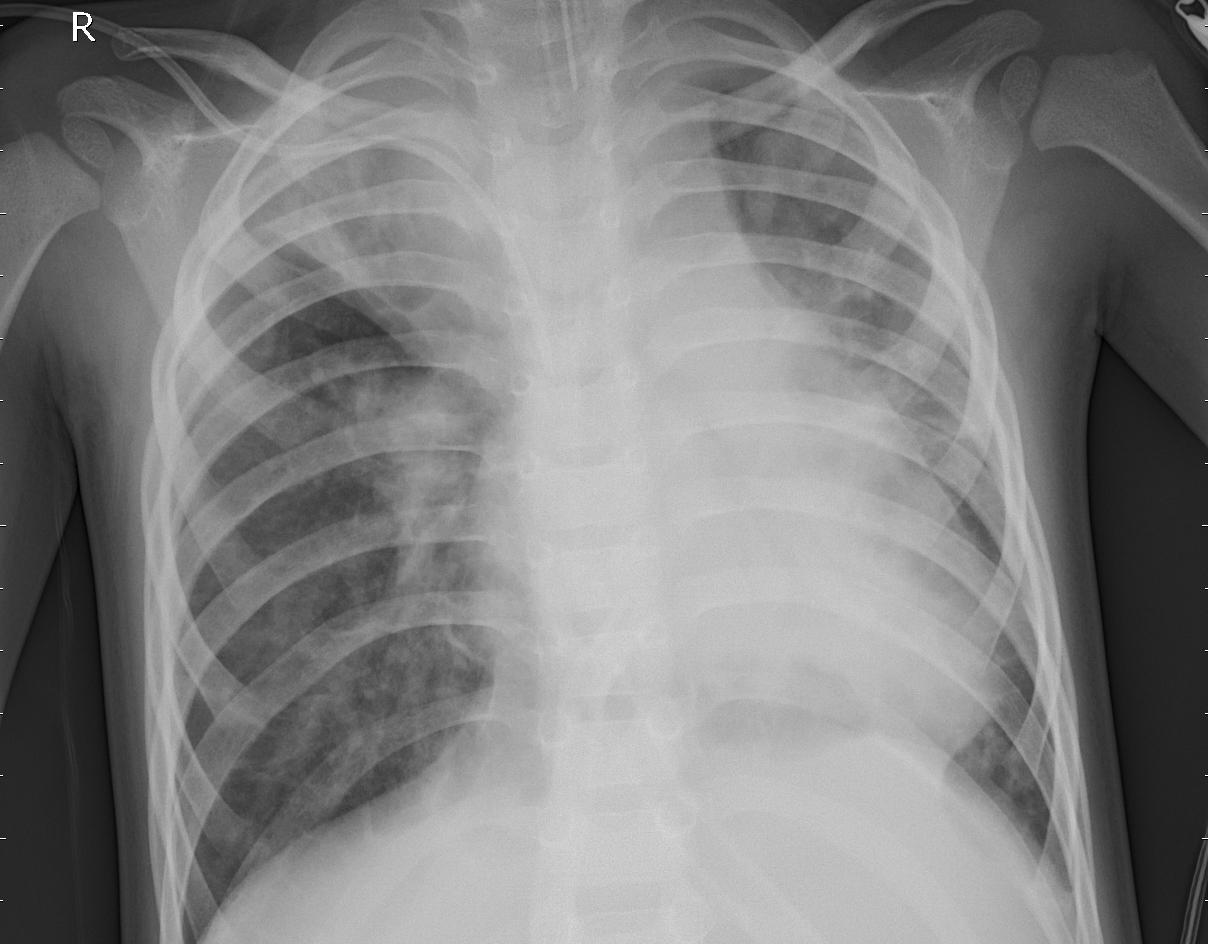
Diagnosis: PNEUMONIA